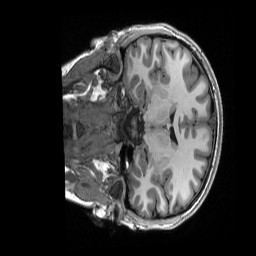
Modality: T1w
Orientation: coronal
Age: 24
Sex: female
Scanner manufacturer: siemens
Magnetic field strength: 3 T
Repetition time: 2.53 s
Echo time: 0.0033 s